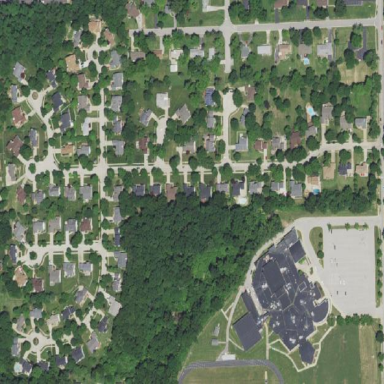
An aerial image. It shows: This residential area consists of single-family homes.